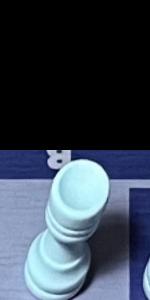
Label: Rook_White